Question: I am applying a 'DropShadowFilter' to a Bitmap in an Adobe AIR 3.5, ActionScript 3 Mobile project. For the most part, it works fine. Every now and then, however, an image is cut off slightly either on the bottom or the right side.
See these images:

As you can see, both the right side and bottom are cropped when applying the drop shadow. Is there a reason for this? Or a way to fix it?
: As a quick update, it also occurs with the 'BlurFilter' and, presumably, any other filter.
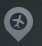
Answer: This occurs when the 'Bitmap' is at a non-integer x or y position. It seems to be a bug in how the source data is passed to the filter, and I couldn't find a good solution trying out different 'Bitmap''s 'pixelSnapping' and 'smoothing' properties.
You could keep the image aligned exactly by rounding its global position (See <URL>, but if it moves it might be easier to wrap the 'Bitmap' in a 'Sprite' with a slightly larger transparent background, to force the filter to include a safety margin around the edge. Something like this:
'''
private var b:Bitmap = new EmbeddedClass();
private var container:Sprite = new Sprite();
container.addChild(b);
container.graphics.beginFill(0xFF00FF, 0);
container.graphics.drawRect(-2, -2, container.width + 4, container.height + 4);
container.graphics.endFill();
container.filters = [new DropShadowFilter()];
'''
Alternatively, you could draw the source 'BitmapData' to a slightly larger copy to do the same thing.